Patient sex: F
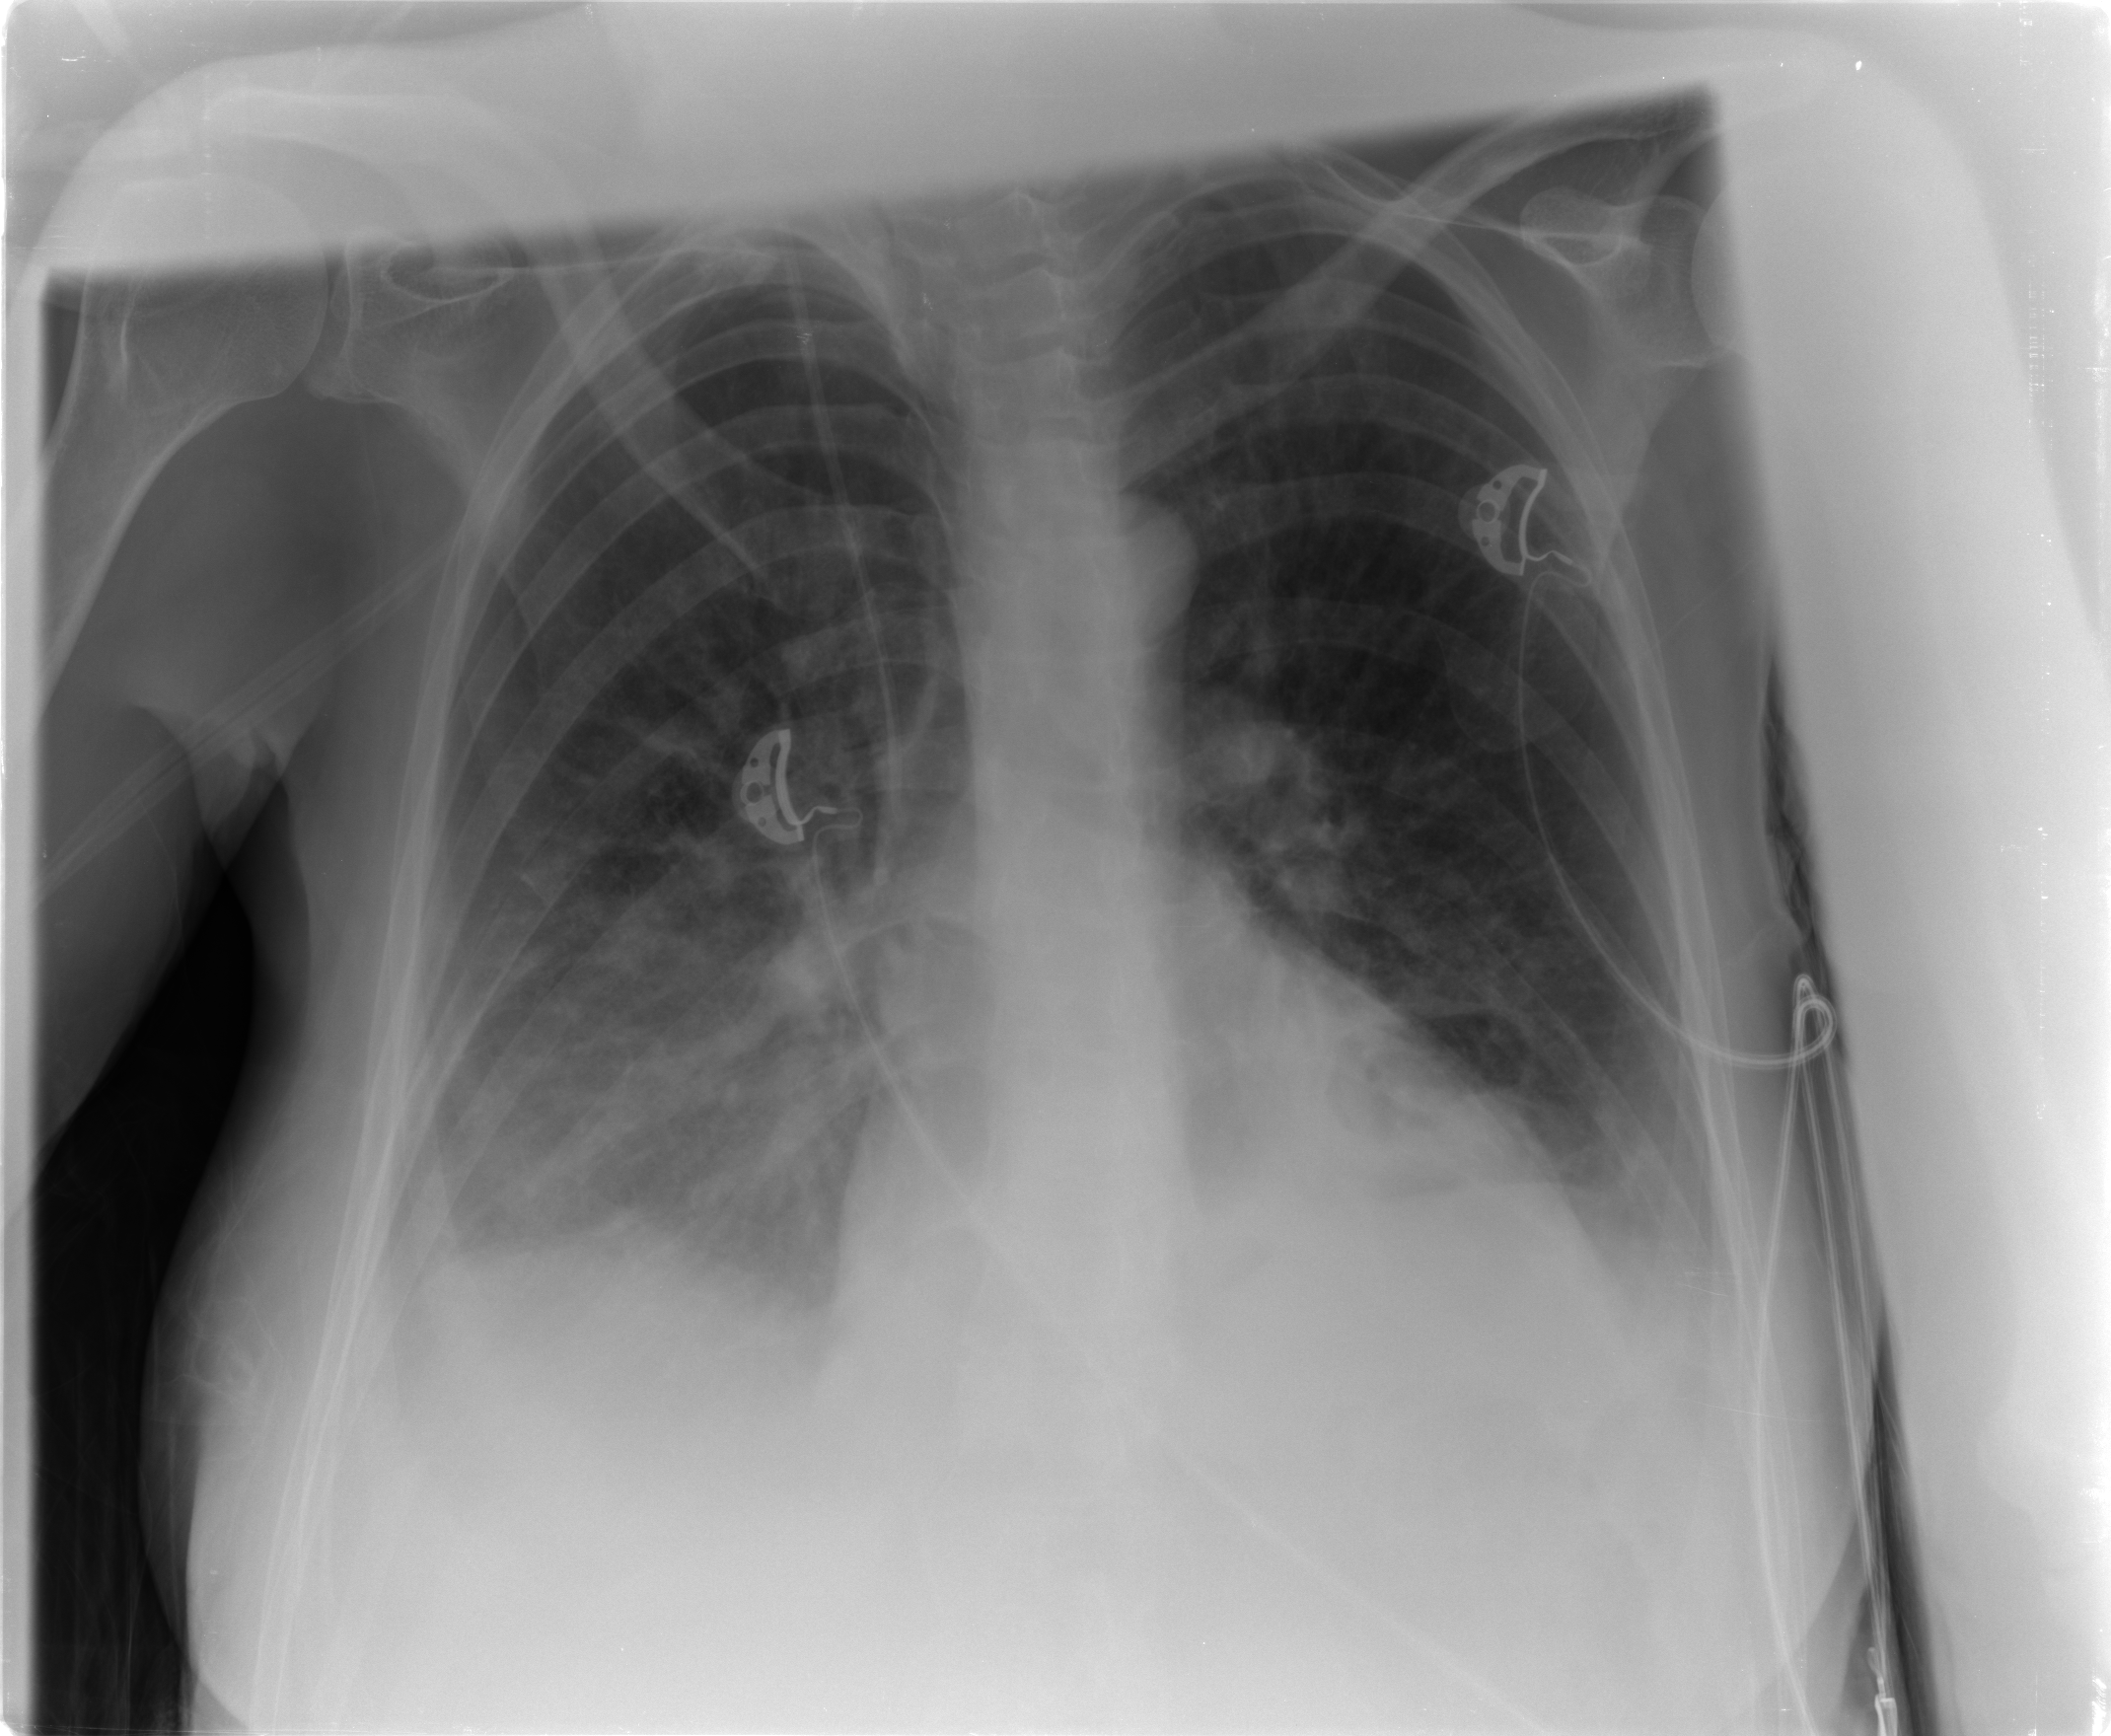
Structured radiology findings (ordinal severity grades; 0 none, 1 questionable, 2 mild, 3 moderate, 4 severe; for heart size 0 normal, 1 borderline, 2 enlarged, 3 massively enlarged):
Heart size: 2
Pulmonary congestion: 2
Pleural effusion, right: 2
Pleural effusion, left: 2
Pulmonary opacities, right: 2
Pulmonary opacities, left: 0
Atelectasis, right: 2
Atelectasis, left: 2